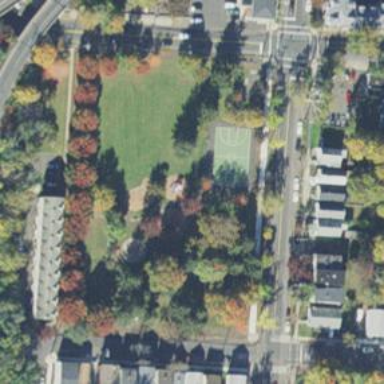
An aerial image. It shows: Park characterized as Existing Preserved Open Space.